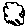
Label: cloud